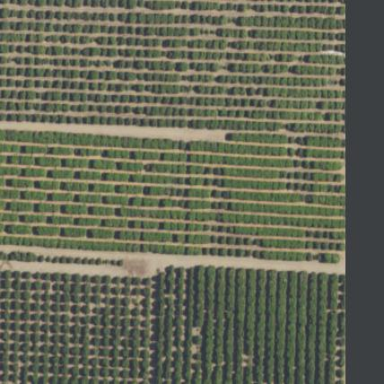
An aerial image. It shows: Orange orchard with rows of vibrant orange trees.